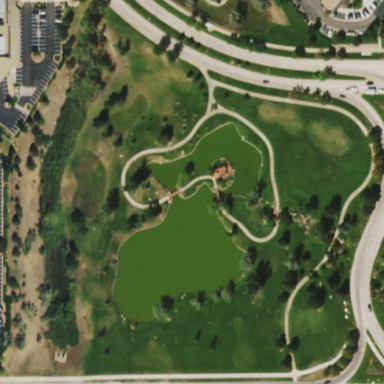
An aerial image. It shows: Park.